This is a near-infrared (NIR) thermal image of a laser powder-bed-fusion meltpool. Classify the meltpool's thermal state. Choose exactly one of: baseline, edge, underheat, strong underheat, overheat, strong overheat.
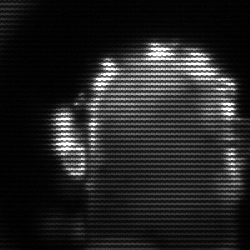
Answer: baseline